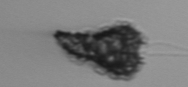
Label: Syracosphaera_pulchra